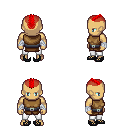
a pixel art fantasy rpg character, male body template, human, tanned skin, leather chest armor, white pants, red short mohawk hairstyle, white cloth bandages, ghillies, four views (front, back, left, right), 2x2 character sprite sheet, small pixel art, hard edges, no anti-aliasing